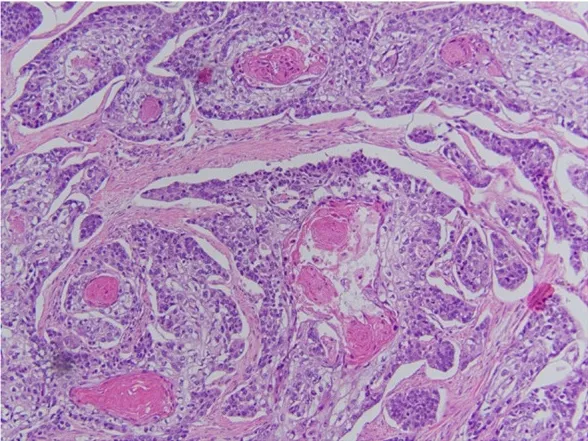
Squamous portion of the tumor. Demonstrates keratinization and intracellular bridges. There is a variation in size of the nuclei, there is nuclear atypia and prominent nucleoli.
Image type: pathology (h&e)